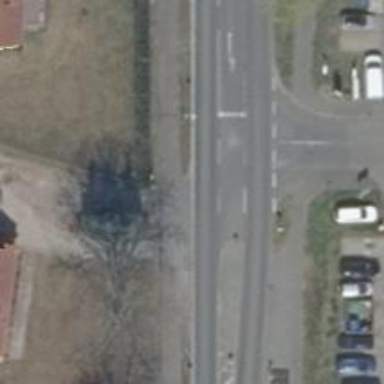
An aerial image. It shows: Secondary road with asphalt surface.